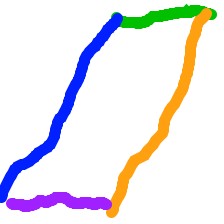
Shape: parallelogram